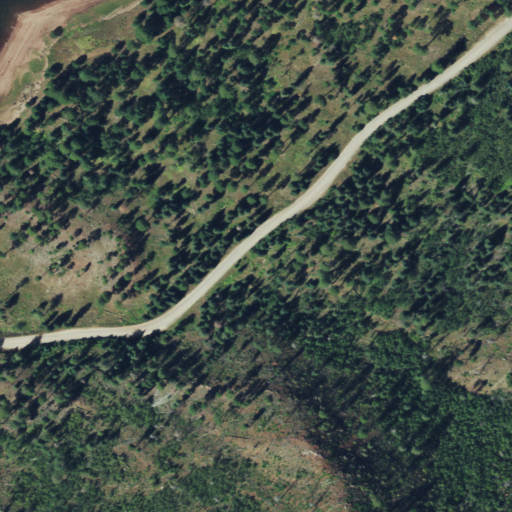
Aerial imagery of valley in Colorado named Blind Canyon containing evergreen forest, shrub, grassland, mixed forest, and open water